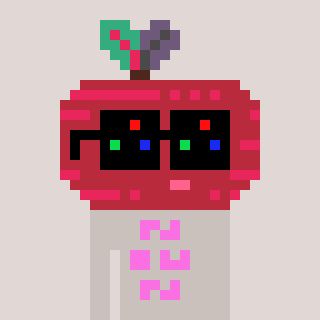
a pixel art character with square black sunglasses, a beet-shaped head and a foggrey-colored body on a warm background